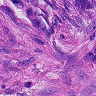
Metastatic tissue present: yes